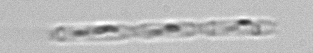
Label: Cerataulina_pelagica